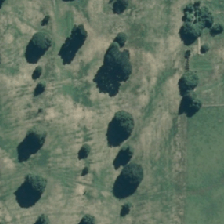
Land cover: urban_parkland